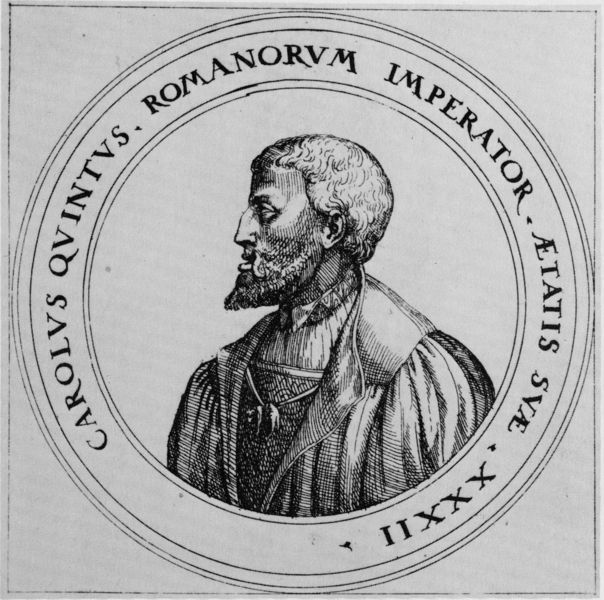
Titel: Bildnis von Kaiser Karl V
Künstler: Augustin Hirschvogel
Institution: (Seriendruck)
Schlagwörter: dunkel, feder, kopf, mann, schatten, weiß, frisur, grau, haar, licht, mund, nase, ohr, profil, schmuck, schwarz, stirn, zeichnung, blick, alt, bart, blond, hemd, jacke, jung, augen, band, falten, gesicht, kleidung, kragen, rahmen, vollbart, ärmel, bildnis, portrait, porträt, auge, gewand, haare, kutte, mantel, schnur, brustbild, kinn, lippe, lippen, locken, schulter, kreis, rund, spanien, holzschnitt, schrift, seitlich, italien, kette, grafik, graphik, linien, rand, kaiser, könig, spitz, inschrift, büste, zahlen, wange, revers, tusche, lamm, offen, buch, medaillon, druck, schraffur, radierung, stich, hakennase, illustration, schwarzweiß, text, buchstaben, orden, herrscher, spitzbart, rom, halbportrait, amulett, medallion, wams, feldherr, medaille, karl, siegel, carl, emblem, doppelkreis, kupferstich, römisch, legende, münze, latein, lateinisch, tondi, umschrift, wörter, harre, tassel, schrfit, imperator, karl v., karl v, vlies, carolus, quintus, mantes, rundmedaillon, latain, kaier, kaiser karl, röm, druck#, nachdenkllich, 'fünfte, romanorum